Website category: auto
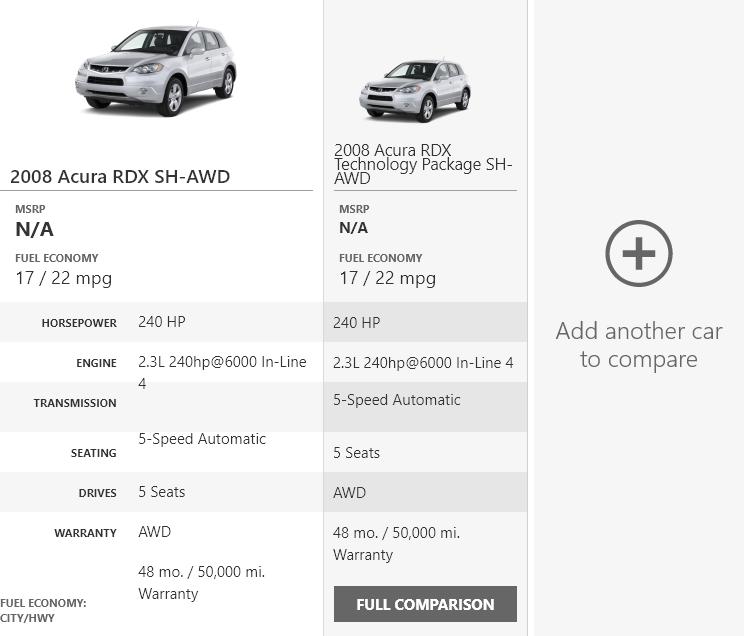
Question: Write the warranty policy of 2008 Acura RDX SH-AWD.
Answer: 48 mo. / 50,000 mi. Warranty

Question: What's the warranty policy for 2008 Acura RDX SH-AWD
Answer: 48 mo. / 50,000 mi. Warranty

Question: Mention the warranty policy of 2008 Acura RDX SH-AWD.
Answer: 48 mo. / 50,000 mi. Warranty

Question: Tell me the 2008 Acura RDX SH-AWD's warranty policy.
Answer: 48 mo. / 50,000 mi. Warranty